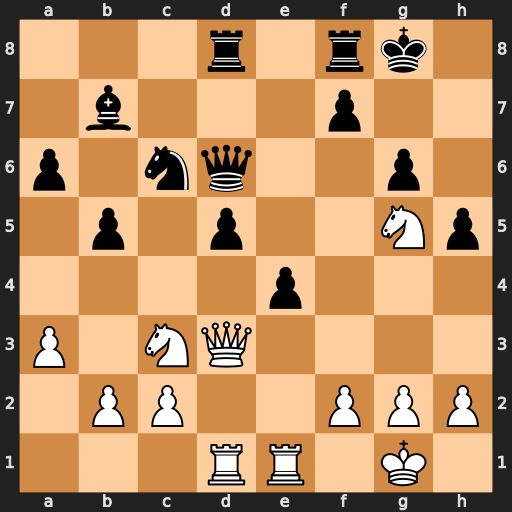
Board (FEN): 3r1rk1/1b3p2/p1nq2p1/1p1p2Np/4p3/P1NQ4/1PP2PPP/3RR1K1
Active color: w
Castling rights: -
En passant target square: -
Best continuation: Ngxe4 dxe4 Qxd6 Rxd6 Rxd6